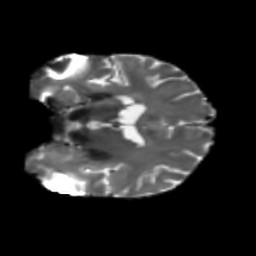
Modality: T2w
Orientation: coronal
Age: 53
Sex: male
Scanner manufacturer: siemens
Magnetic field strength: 3 T
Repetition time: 5.25 s
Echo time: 0.08 s